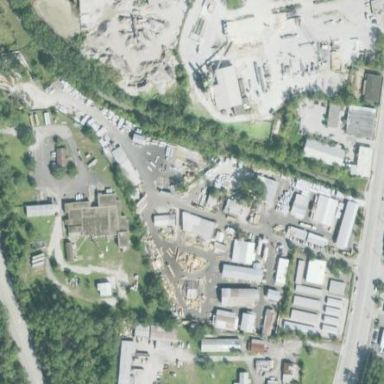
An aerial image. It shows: Industrial area.